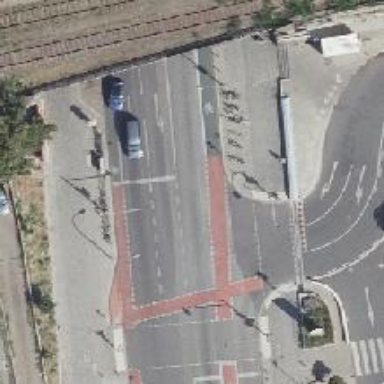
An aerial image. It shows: Secondary road with asphalt surface and separate sidewalks. There are green lane markings for both the cycle lanes.